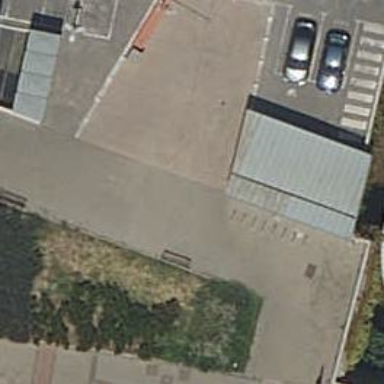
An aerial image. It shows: Bicycle parking area with stands.